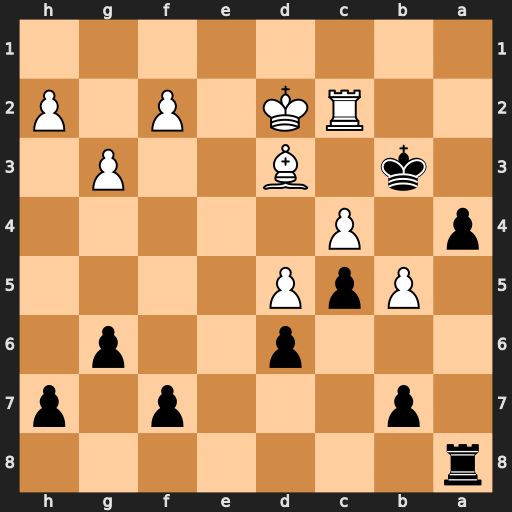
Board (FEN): r7/1p3p1p/3p2p1/1PpP4/p1P5/1k1B2P1/2RK1P1P/8
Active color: b
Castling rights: -
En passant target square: -
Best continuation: a3 Rc3+ Kb4 Rc1 a2 Ra1 Kb3